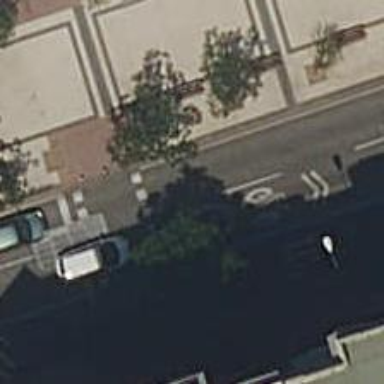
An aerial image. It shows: Road with traffic signals.